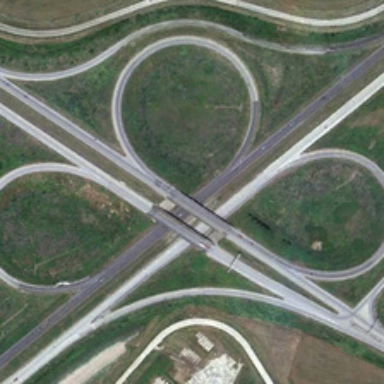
Many green meadows are near a viaduct .